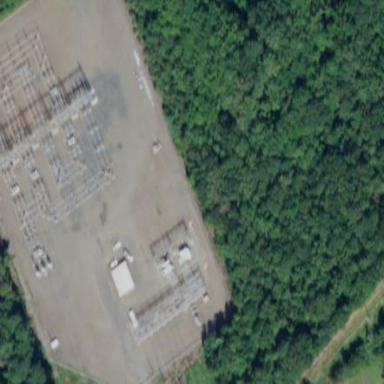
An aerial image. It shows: Outdoor distribution power substation.